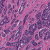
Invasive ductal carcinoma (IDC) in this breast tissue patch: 1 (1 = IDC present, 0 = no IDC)